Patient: sex M, age 69
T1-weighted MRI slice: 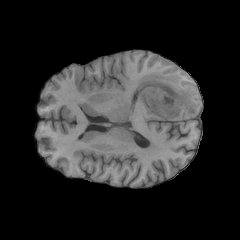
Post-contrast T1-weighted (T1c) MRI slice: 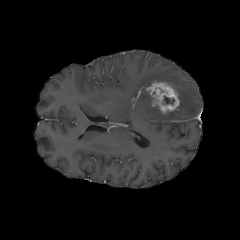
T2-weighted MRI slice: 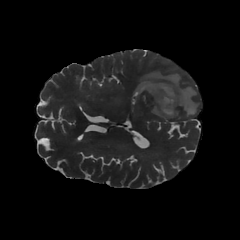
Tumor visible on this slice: yes
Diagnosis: Glioblastoma, IDH-wildtype
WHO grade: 4